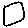
Label: square